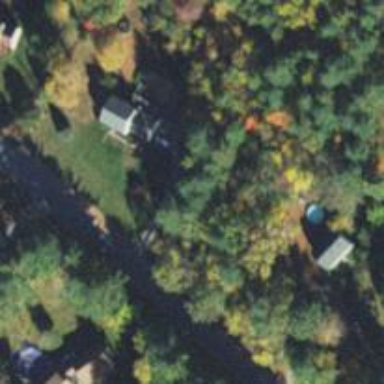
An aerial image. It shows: Driveway.